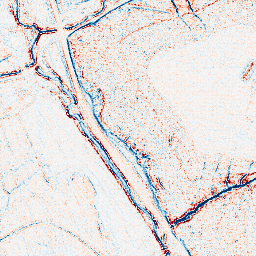
Category: edge_preserving
Decomposition family: bilateral
Decomposition parameters: d: 5
sigma_color: 50
sigma_space: 75
Upsampling method: sinc_blackman
Upsampling parameters: scale: 8
kernel_size: 16
Upsampling scale: 8